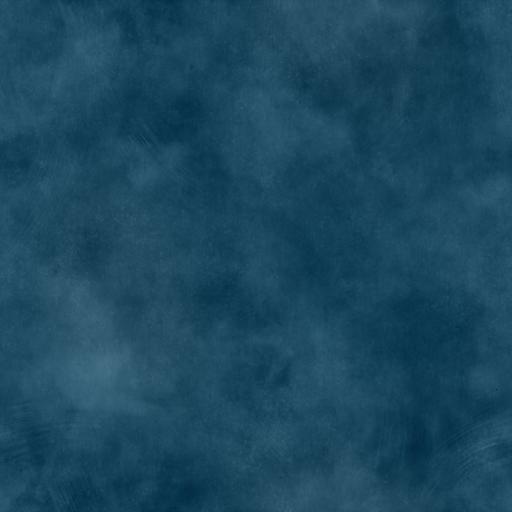
Tags: glazed terracotta